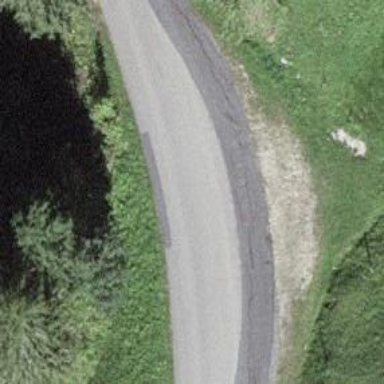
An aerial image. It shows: Passing place on the road.